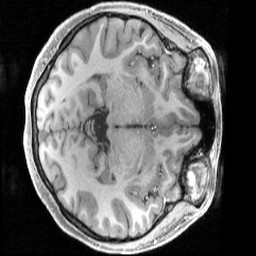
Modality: T1w
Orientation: axial
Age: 26
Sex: female
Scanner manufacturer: siemens
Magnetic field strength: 3 T
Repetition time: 2.4 s
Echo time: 0.00231 s